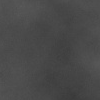
Atmospheric dust classification: dusty